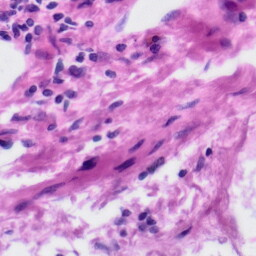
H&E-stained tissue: Liver